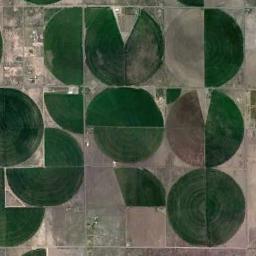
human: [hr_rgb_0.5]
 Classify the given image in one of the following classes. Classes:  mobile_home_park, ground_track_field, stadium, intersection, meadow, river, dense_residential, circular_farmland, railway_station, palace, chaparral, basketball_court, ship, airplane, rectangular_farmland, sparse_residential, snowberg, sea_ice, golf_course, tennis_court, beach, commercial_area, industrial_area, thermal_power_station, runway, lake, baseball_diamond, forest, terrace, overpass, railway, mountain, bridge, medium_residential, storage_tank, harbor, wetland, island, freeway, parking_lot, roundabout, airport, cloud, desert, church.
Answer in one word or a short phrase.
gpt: circular_farmland